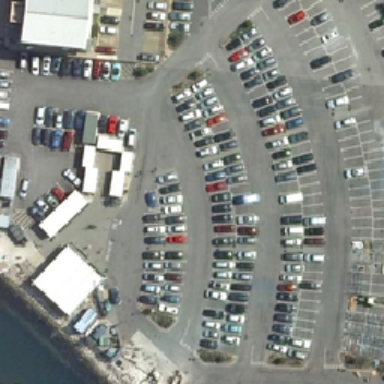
There is a radial parking lot next to the deep blue river .